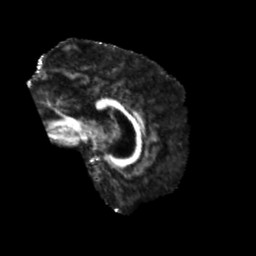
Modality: FA
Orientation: sagittal
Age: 61
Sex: female
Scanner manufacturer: siemens
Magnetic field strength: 3 T
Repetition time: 5.25 s
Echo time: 0.08 s